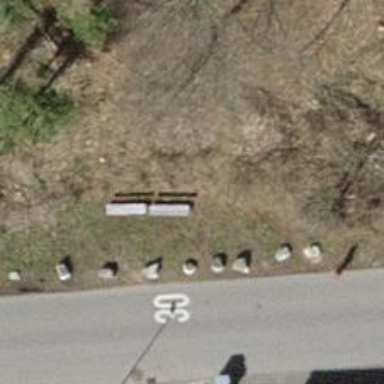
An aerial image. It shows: Bench for seating.